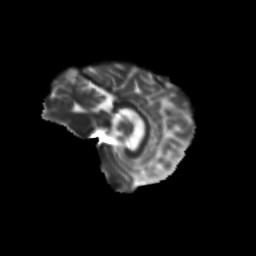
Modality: T2w
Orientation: sagittal
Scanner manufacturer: siemens
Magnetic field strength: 3 T
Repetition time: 9.2 s
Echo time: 0.084 s